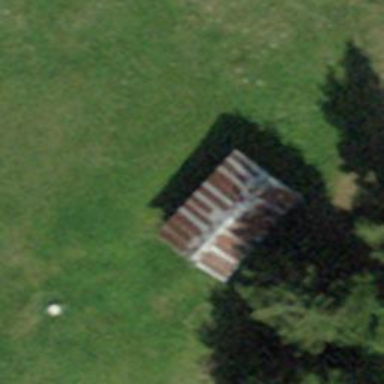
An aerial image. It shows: Farm auxiliary building.